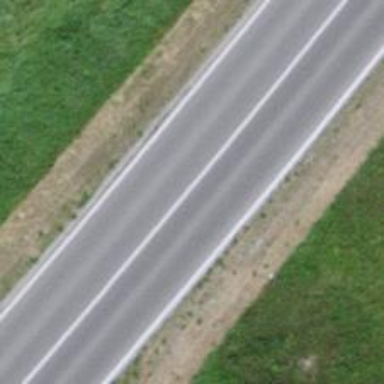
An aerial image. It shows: Tertiary road with asphalt surface.